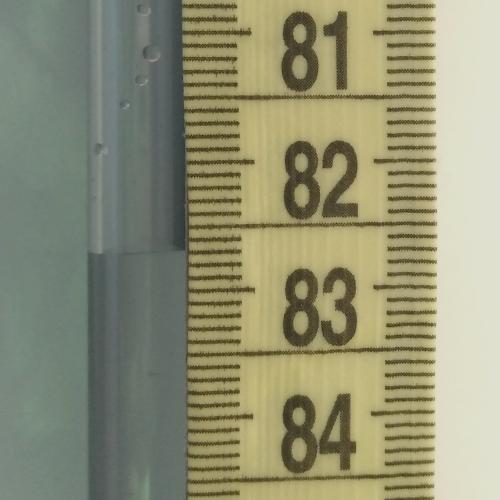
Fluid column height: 82.7 cm